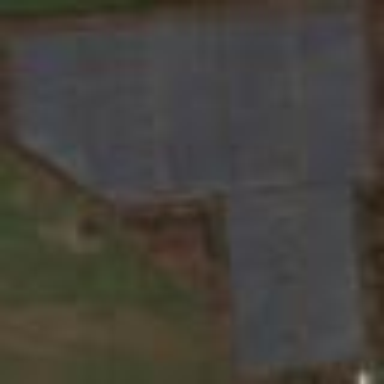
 consisting of solar photovoltaic panels."